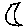
Label: moon